Group 1:
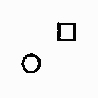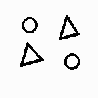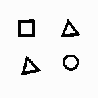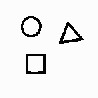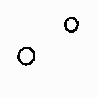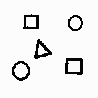
Group 2:
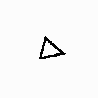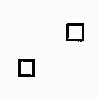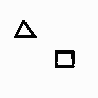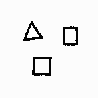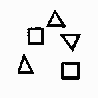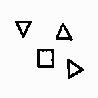
Rule separating the two groups: A circle vs. no circle.
Concepts: circle, existence
Comments: All small squares appearing in this problem are axis-aligned.
Author: Mikhail M. Bongard
Reference: M. M. Bongard, Pattern Recognition, Spartan Books, 1970, p. 221.